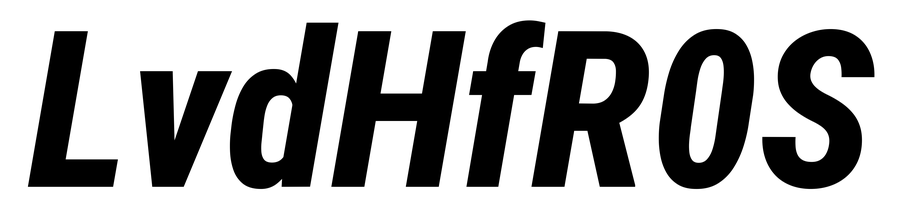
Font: Roboto-Italic_Condensed_ExtraBold_Italic